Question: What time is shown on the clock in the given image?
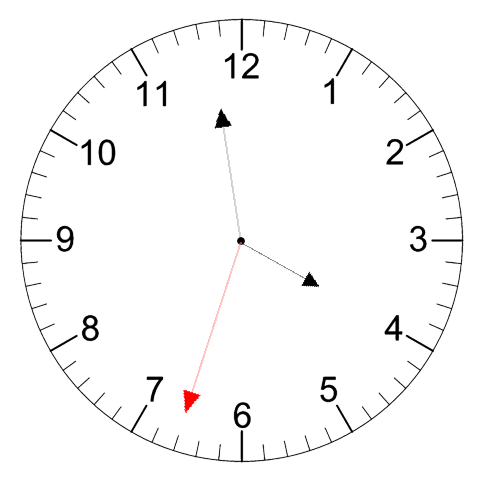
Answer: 03:58:33